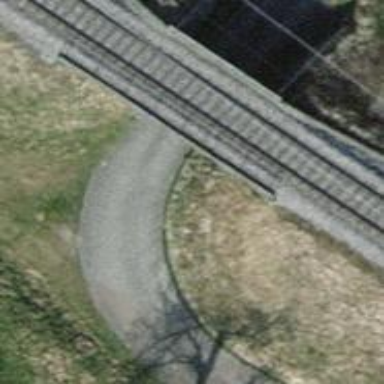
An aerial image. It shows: Asphalt track passing through tunnel with grade 1 tracktype.